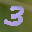
Label: 3